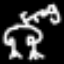
Label: frog